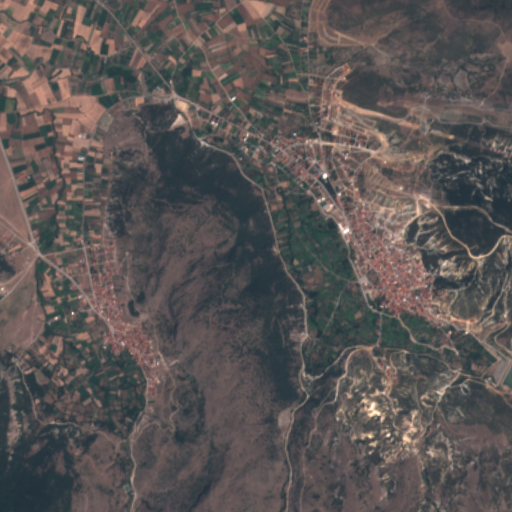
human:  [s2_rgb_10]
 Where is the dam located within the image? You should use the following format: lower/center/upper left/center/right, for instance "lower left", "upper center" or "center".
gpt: The dam is located in the lower right of the image.
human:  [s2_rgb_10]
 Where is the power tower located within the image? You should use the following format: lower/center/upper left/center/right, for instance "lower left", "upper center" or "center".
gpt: The power tower is located in the upper of the image.
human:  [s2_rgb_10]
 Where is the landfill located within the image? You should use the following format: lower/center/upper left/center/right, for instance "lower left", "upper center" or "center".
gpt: There is no landfill in the image.